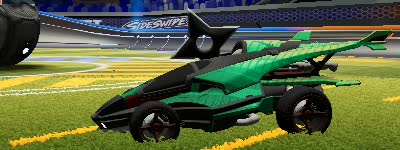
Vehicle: aftershock